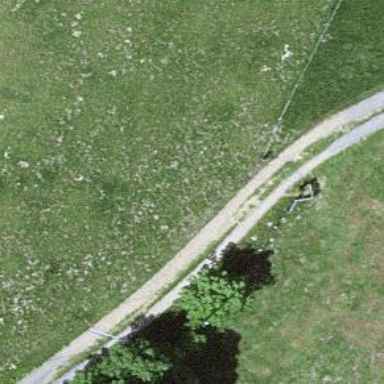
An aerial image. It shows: Track road with grade4 tracktype.